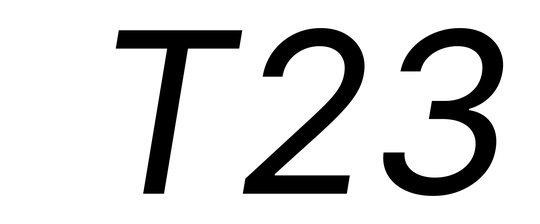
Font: Inter-Italic_Italic